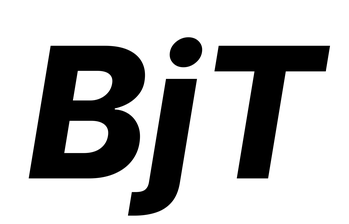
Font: Inter-Italic_ExtraBold_Italic